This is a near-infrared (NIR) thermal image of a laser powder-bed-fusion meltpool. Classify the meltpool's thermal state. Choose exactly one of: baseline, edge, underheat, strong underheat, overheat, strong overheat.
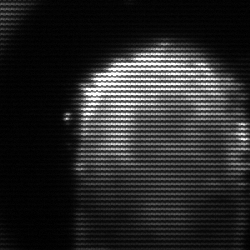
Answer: baseline